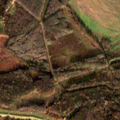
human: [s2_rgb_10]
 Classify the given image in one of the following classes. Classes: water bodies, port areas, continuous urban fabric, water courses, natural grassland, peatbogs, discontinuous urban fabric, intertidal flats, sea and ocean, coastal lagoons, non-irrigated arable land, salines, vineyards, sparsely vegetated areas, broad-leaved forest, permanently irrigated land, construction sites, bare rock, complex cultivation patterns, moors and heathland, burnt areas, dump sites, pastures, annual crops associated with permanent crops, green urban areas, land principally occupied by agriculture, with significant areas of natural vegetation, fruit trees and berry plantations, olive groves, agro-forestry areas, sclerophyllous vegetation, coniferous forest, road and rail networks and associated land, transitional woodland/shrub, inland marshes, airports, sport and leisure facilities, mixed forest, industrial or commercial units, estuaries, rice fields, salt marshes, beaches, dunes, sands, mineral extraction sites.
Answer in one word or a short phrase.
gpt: broad-leaved forest, transitional woodland/shrub, inland marshes